Question: I'm referring to this website to learn how to implement a side menu in CSS: <URL>
I am not succeeding. I have a '>' on the upper part of my webpage, which only appeared after implementing the two source codes provided by the link. It isn't becoming interactive though. To get it responsive, I need to declare the line to enable the 'ui.js' code, but I'm having trouble with this.
I declared:
'''
'<!DOCTYPE html>
<!<script type="text/css" src="Scripts/main.css"></script>>
<script src="ui.js"></script>
<html>
<head>
<script src="ui.js"></script>
<style>
body {background-color:black}
h1 {color:azure}
p {color:whitesmoke; border:2px solid whitesmoke; padding: 10px;}
}</style>
<link rel="stylesheet" type="text/css" href="side-menu.css" media="screen" />
</head>
<h1>
Home
</h1>
<p>
Your momma!
</p>
<div>
<button id="btnAdd" class="btn btn-small">Add</button>
<button id="btnClear" class="btn btn-small">Clear</button>
</div>
</html>'
'''
And it isn't becoming active. Any thoughts would be greatly appreciated!
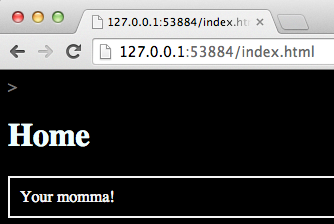
Answer: There are a couple of things wrong with your code:
- - -